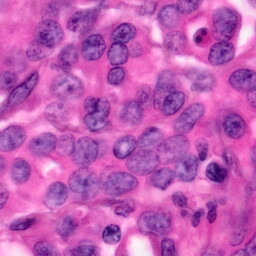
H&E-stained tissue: Pancreatic